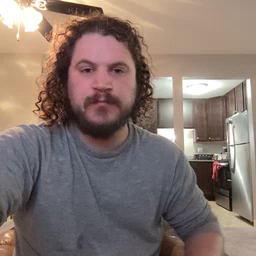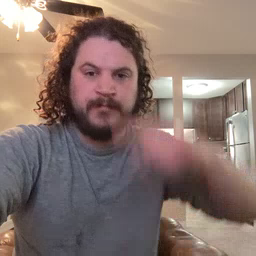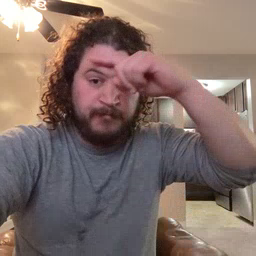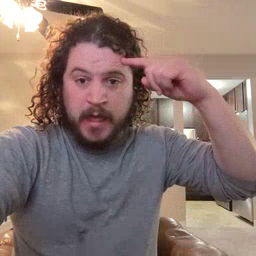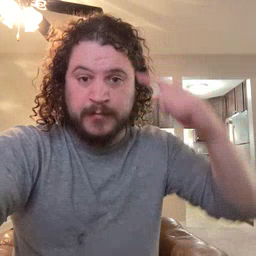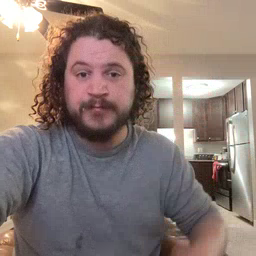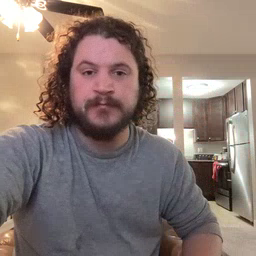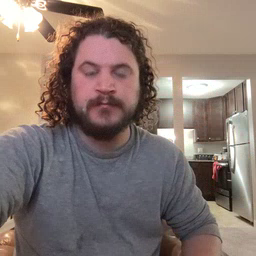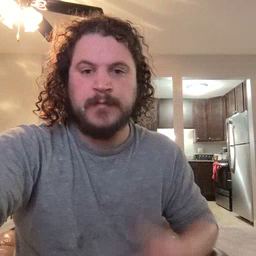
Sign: black